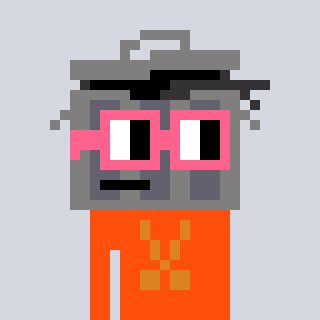
a pixel art character with square pink glasses, a trashcan-shaped head and a orange-colored body on a cool background